Field crop: maize
Growth stage: 2
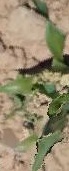
Species: maize